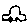
Label: car